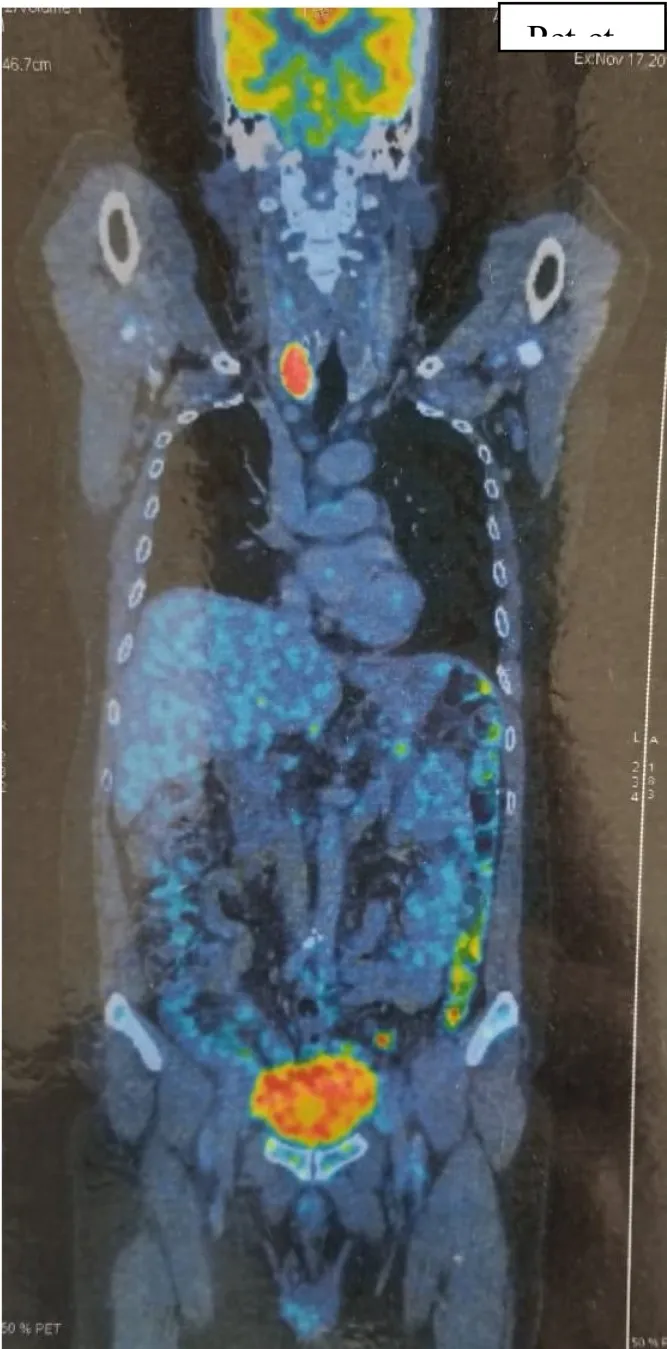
PET scan.
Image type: radiology (pet)